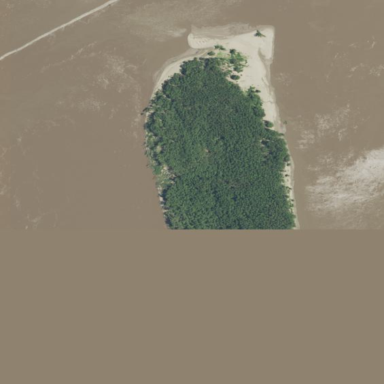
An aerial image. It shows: Islet.